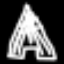
Label: The Eiffel Tower